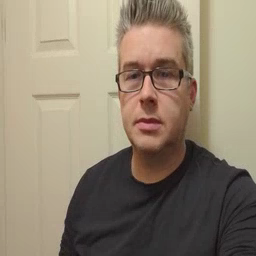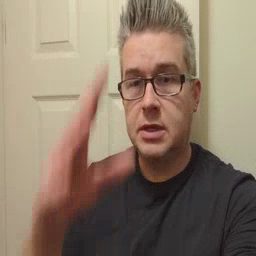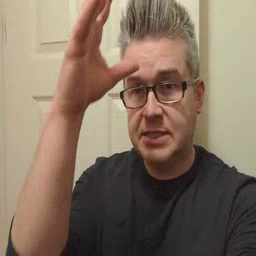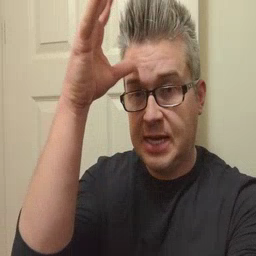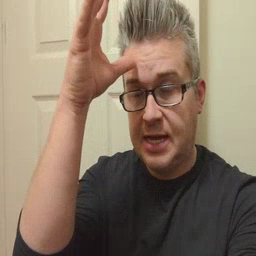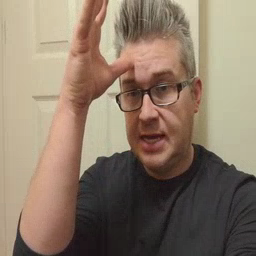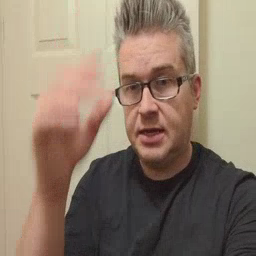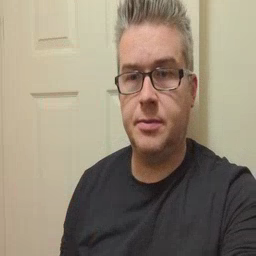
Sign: dad